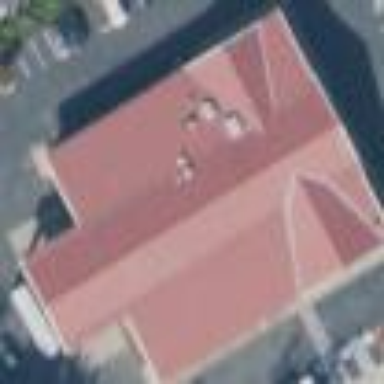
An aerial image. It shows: Building that houses tire shop.